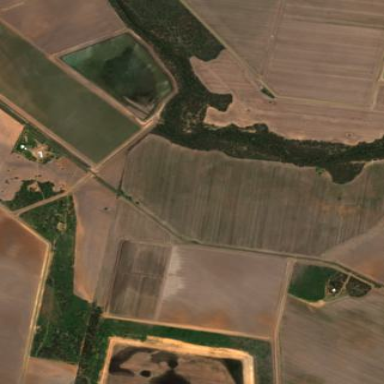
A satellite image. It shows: Farmland with cotton crop.